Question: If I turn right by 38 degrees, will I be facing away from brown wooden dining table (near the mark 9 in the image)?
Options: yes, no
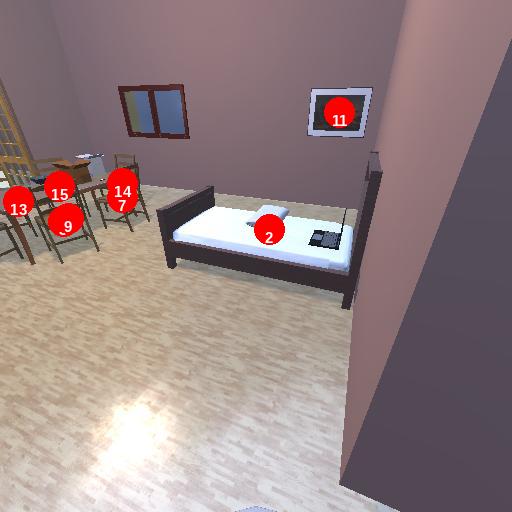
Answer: yes